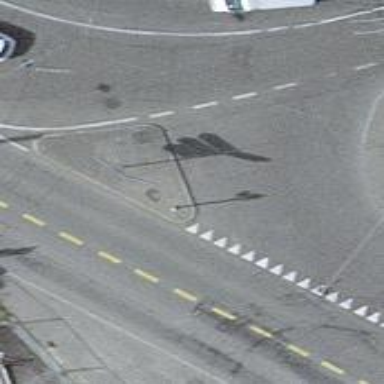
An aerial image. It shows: Primary highway with trolley wires overhead. The surface of the road is asphalt.